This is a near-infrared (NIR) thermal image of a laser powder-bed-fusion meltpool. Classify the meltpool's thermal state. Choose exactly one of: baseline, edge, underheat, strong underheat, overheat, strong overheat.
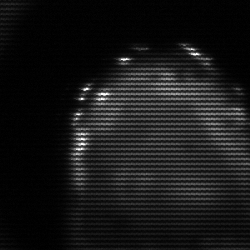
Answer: edge